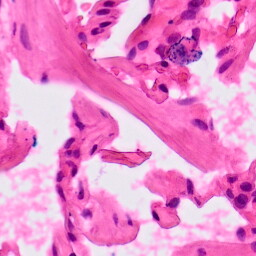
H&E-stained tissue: Lung